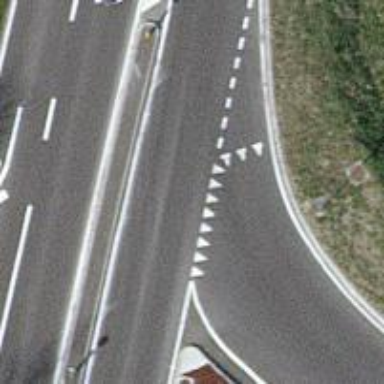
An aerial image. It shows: Road with "give way" sign.